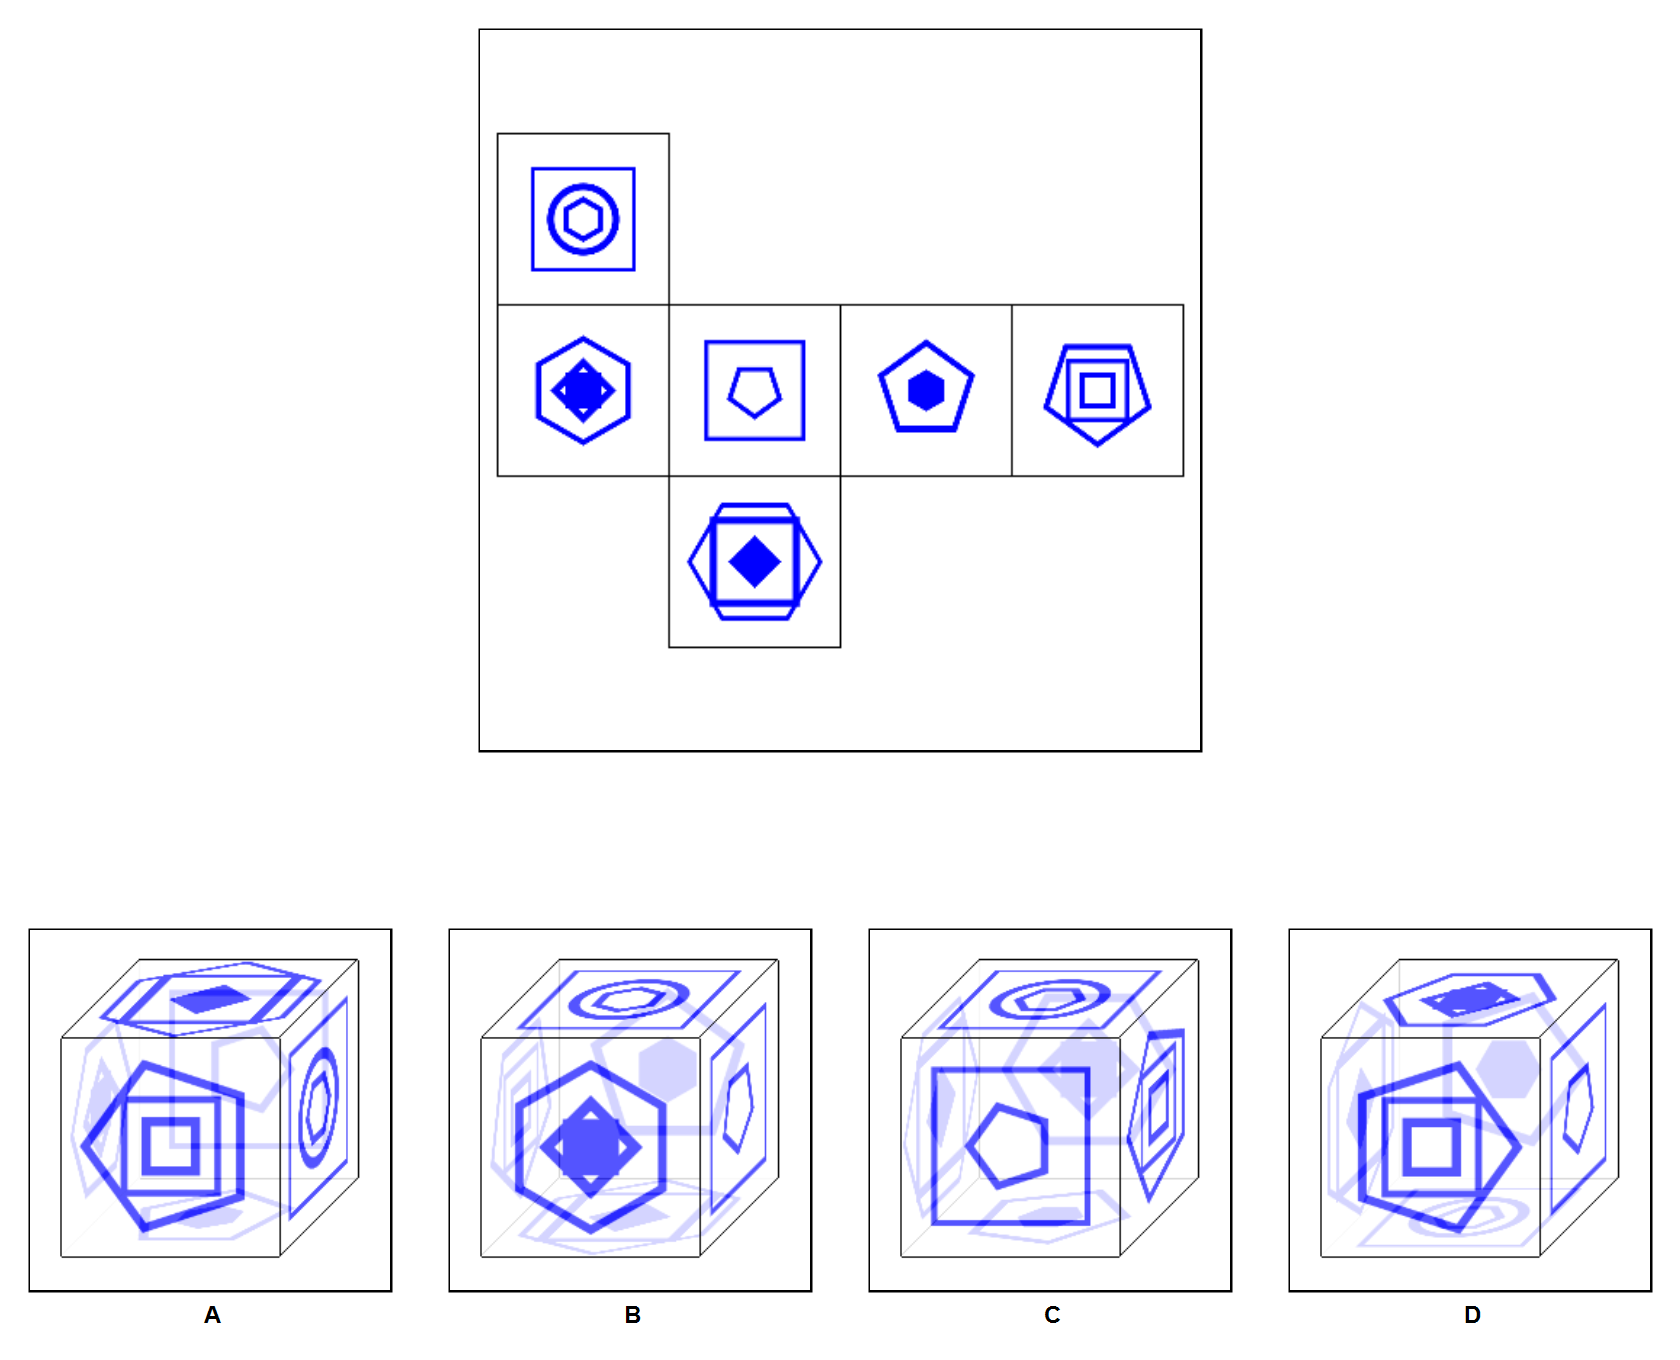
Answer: B